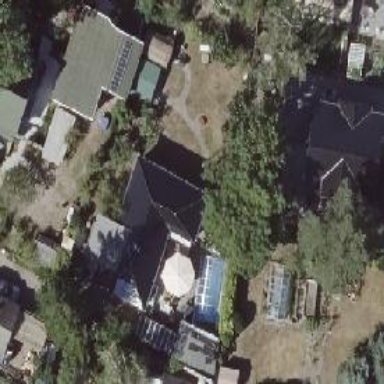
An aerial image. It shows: Detached building with hipped roof shape.